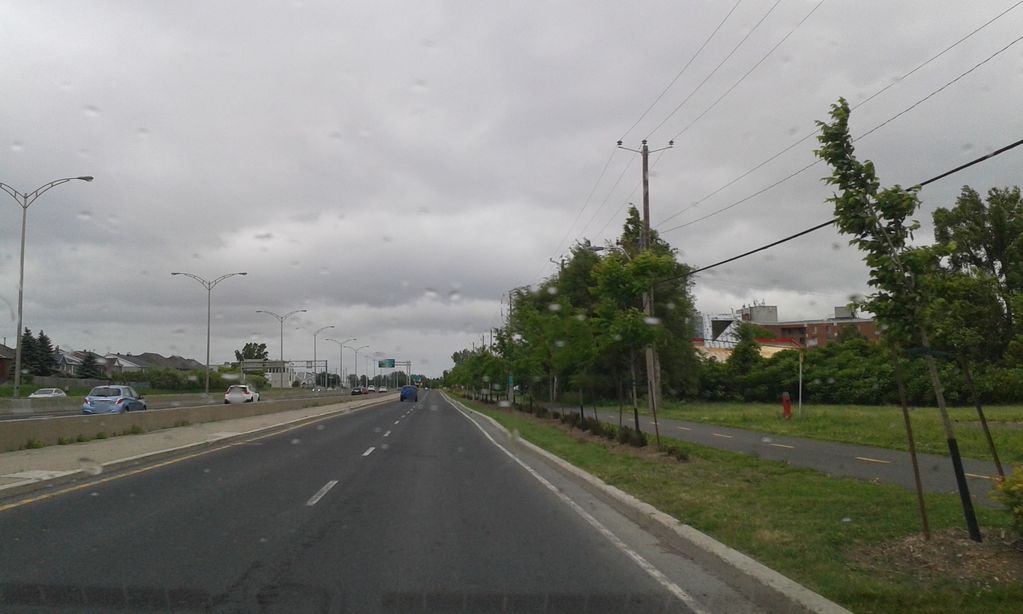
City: montreal